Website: home-depot
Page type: account-selection
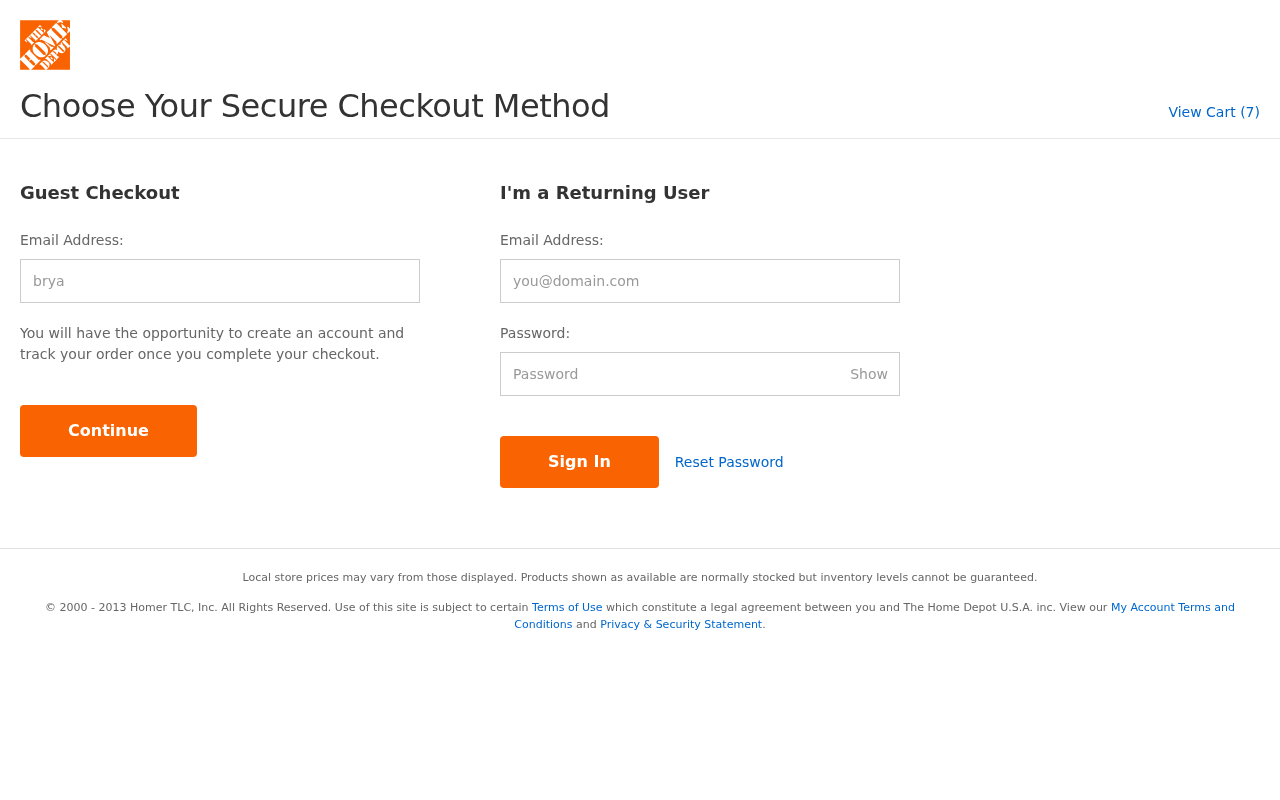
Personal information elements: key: PII_LOGIN_USERNAME
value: bryan1625
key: PII_LOGIN_USERNAME2
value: bryan1625
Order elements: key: ORDER_NUM_ITEMS
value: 7